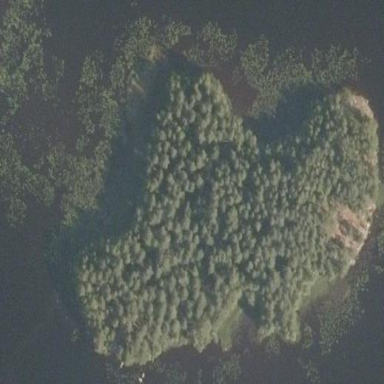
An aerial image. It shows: Image showing island.